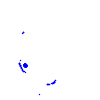
Particle: pion